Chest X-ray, PA view. Patient: 44 years old, sex F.
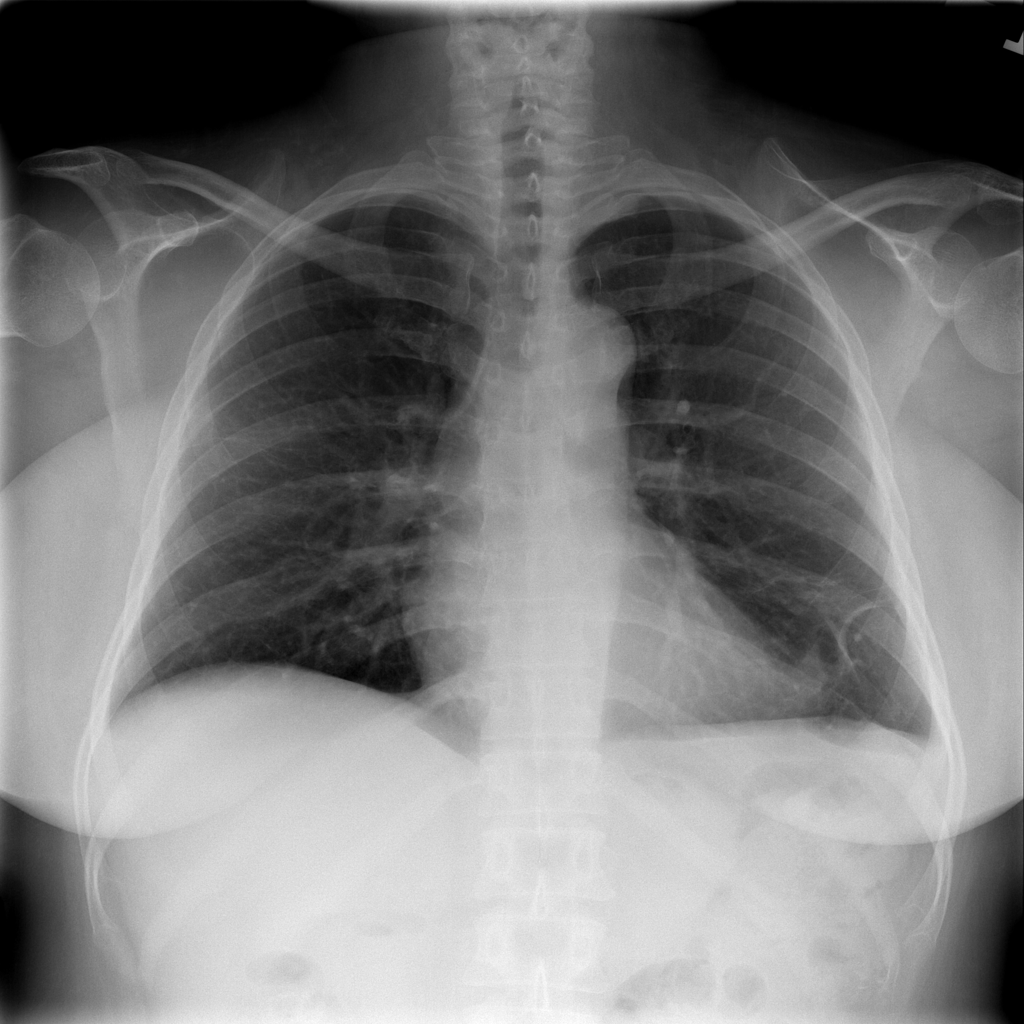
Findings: No Finding